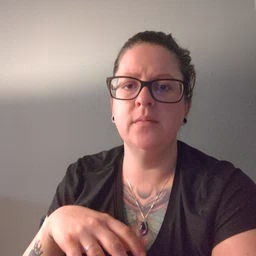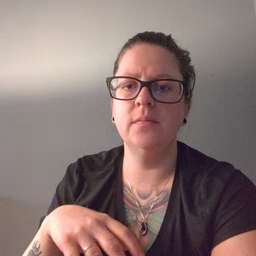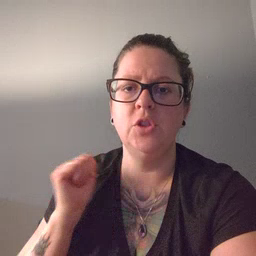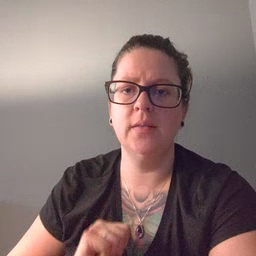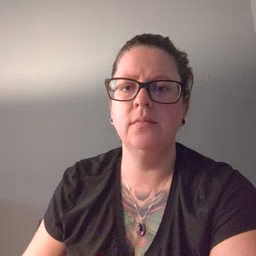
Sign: jacket